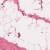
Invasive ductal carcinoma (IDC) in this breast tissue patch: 1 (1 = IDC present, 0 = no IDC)